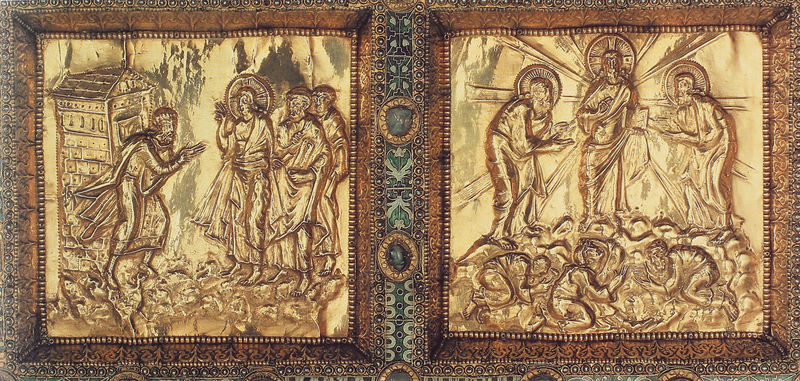
Titel: Goldaltar von Mailand, sog. Pala d’oro
Künstler: Volvinus
Standort: Mailand, S. Ambrogio (EU - I)
Schlagwörter: mann, frauen, grün, menschen, frau, männer, gebäude, haus, bibel, falten, rahmen, stein, steine, gold, gewänder, relief, könig, langeweile, nägel, skepsis, buch, einband, schein, heiligenschein, christus, jesus, christlich, segen, segnen, edelstein, heilige, jünger, anbetung, schrein, heiligenbild, betender, abendmal, propheten, gebäde, goldrelief